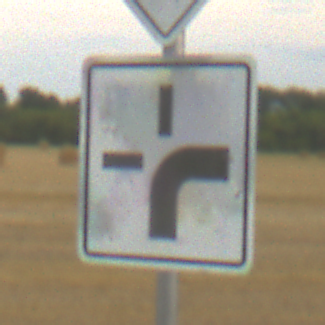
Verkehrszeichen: VerlaufVorfahrtsstrasse3
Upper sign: Vorfahrtsstrasse
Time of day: SunriseSunset
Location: Outdoor (RoadRail)
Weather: PartlyCloudy
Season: NotSpecified
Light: Natural